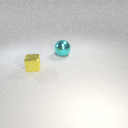
small yellow metal cube to the left of large cyan metal sphere